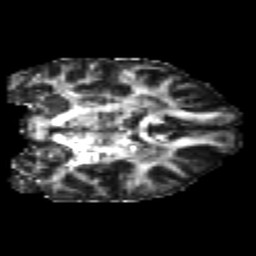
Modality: FA
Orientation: coronal
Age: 22
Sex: female
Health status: healthy
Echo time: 0.074 s